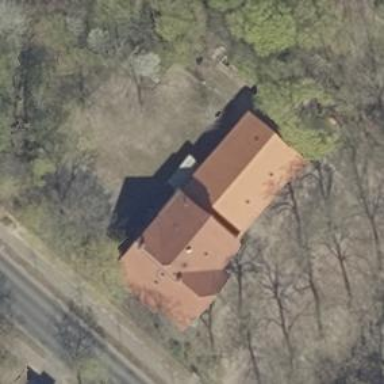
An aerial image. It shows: Community center.